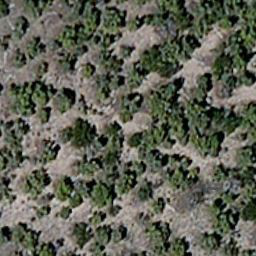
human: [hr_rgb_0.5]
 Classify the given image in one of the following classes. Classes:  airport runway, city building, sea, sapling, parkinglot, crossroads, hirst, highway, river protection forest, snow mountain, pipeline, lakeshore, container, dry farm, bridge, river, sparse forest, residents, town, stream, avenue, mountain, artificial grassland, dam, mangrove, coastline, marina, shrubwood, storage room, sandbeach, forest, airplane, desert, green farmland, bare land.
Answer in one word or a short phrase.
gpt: sparse forest